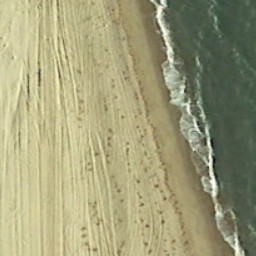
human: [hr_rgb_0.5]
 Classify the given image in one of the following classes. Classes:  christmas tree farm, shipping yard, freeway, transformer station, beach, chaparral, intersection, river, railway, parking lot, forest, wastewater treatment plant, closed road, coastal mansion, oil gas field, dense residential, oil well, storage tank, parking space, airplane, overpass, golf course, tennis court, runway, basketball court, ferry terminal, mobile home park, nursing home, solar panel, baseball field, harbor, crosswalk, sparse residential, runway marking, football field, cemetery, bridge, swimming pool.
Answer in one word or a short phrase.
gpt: beach